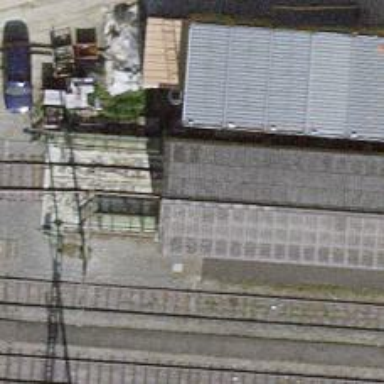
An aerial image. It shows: Rail yard with electrified contact lines for the trains.